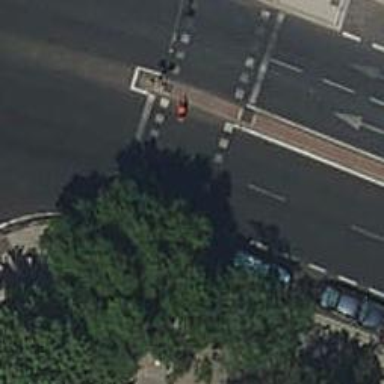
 there are traffic signals and zebra crossing."